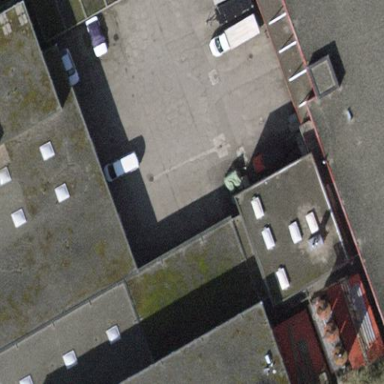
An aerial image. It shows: Office building.